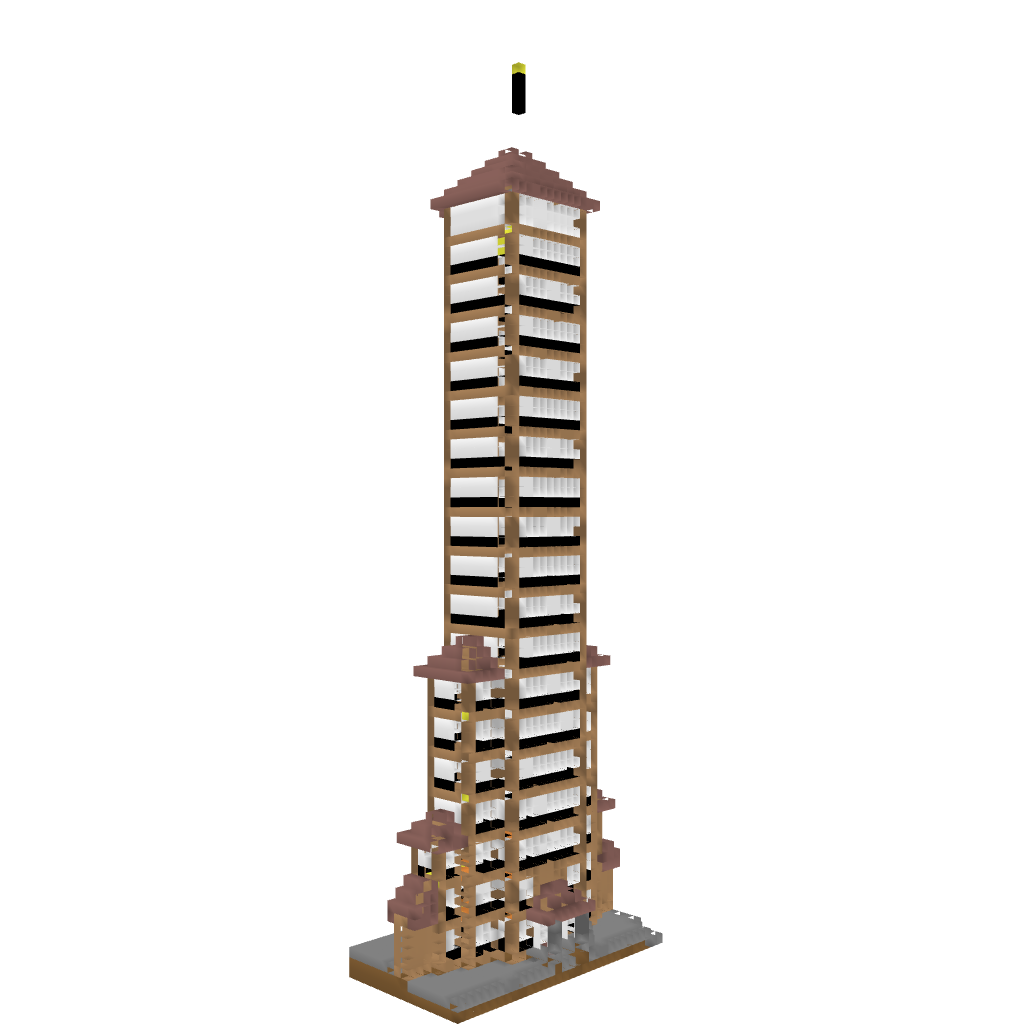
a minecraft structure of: Eternity Tower bad low quality